Question: This is my XML file. It fetched from a sql datatable using sql datasource from a Nvarchar record as string.
'''
<?xml version="1.0" encoding="UTF-8"?>
<?xml-stylesheet type="text/xsl" href="Artist.xsl"?>
<artists>
<artist>
<name>KATY PERRY</name>
<id>1</id></artist>
<artist>
<name>SNOOP DOGG</name>
<id>2</id>
</artist>
</artists>
'''
The XSL style sheet is in the same folder as aspx page and looks like this
'''
<?xml version="1.0" encoding="utf-8"?>
<xsl:stylesheet version="1.0" xmlns:xsl="http://www.w3.org/1999/XSL/Transform">
<xsl:template match ="/">
<html>
<body>
<h2>Artist</h2>
<table border="1">
<tr bgcolor="#9acd32">
<th>Title</th>
<th>Artist</th>
</tr>
<xsl:for-each select="/artists/artist">
<tr>
<td>
<xsl:value-of select="name"/>
</td>
<td>
<xsl:value-of select="id"/>
</td>
</tr>
</xsl:for-each>
</table>
</body>
</html>
</xsl:template>
</xsl:stylesheet>
'''
My aspx control is a literal inside a listview with the following markup
'''
<ItemTemplate>
<td runat="server" style="">
<asp:Literal ID="CoverartLabel" runat="server" Text='<%# Eval("Coverart") %>'></asp:Literal>
<a href="View.aspx/Album/<%# Eval("Id") %>"><%# Eval("Name") %></a>
<br />
<div>
<asp:Literal ID="ArtistsLabel" runat="server" Text='<%# Eval("Artists")%>' Mode="Encode"></asp:Literal>
<br />
</div>
<asp:Literal ID="SongsLabel" runat="server" Text='<%# Eval("Songs") %>'></asp:Literal>
<asp:Label ID="LikesLabel" runat="server" Text='<%# Eval("Likes") %>' />
<br />Comments:
<asp:Label ID="CommentsLabel" runat="server" Text='<%# Eval("Comments") %>' />
<br /></td>
</ItemTemplate>
'''
When I run the page I get the output as

Can some one help me figure out why the xml is not displayed as html. I ve tried changing the literal Artistlabel mode with no luck. Even played with the XSL file and its location?
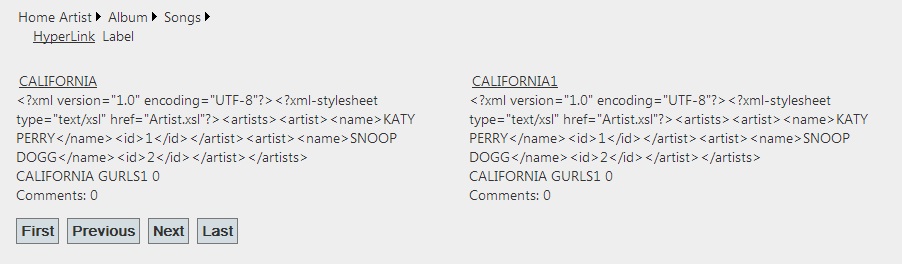
Answer: You are not really applying the XSLT when you simply tell ASP.NET to display the XML in the literal's text. You have to apply the XSLT separately. From <URL> you can learn how to transform an XML:
'''
XPathDocument myXPathDoc = new XPathDocument(myXmlFile) ;
XslCompiledTransform myXslTrans = new XslCompiledTransform();
myXslTrans.Load(myStyleSheet);
XmlTextWriter myWriter = new XmlTextWriter("result.html",null);
myXslTrans.Transform(myXPathDoc,null,myWriter);
'''
Note the example is writing to a file but you would write to a string. You would then have to do that inside the <URL> event for each bound row and generate the HTML you want.